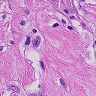
Metastatic tissue present: yes